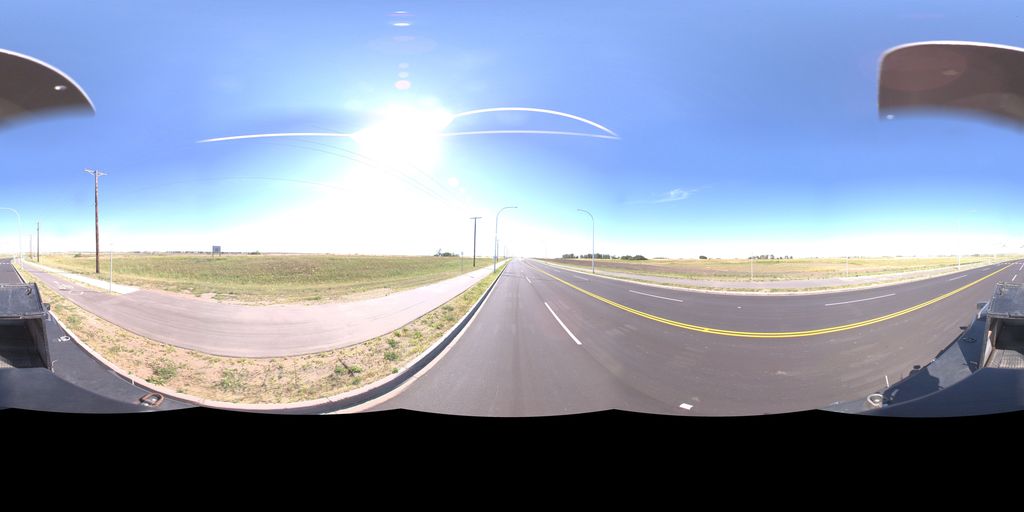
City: saskatoon